Question: I use following REST service (from <URL> to do file uploads from various number of clients to my GlassFish server, using jersey multipart implementation:
'''
import java.io.File;
import java.io.FileOutputStream;
import java.io.IOException;
import java.io.InputStream;
import java.io.OutputStream;
import javax.ws.rs.Consumes;
import javax.ws.rs.POST;
import javax.ws.rs.Path;
import javax.ws.rs.core.MediaType;
import javax.ws.rs.core.Response;
import com.sun.jersey.core.header.FormDataContentDisposition;
import com.sun.jersey.multipart.FormDataParam;
@Path("/fileupload")
public class UploadFileService {
@POST
@Consumes(MediaType.MULTIPART_FORM_DATA)
public Response uploadFile(
@FormDataParam("file") InputStream uploadedInputStream,
@FormDataParam("file") FormDataContentDisposition fileDetail) {
String uploadedFileLocation = "c://uploadedFiles/" + fileDetail.getFileName();
// save it
saveToFile(uploadedInputStream, uploadedFileLocation);
String output = "File uploaded via Jersey based RESTFul Webservice to: " + uploadedFileLocation;
return Response.status(200).entity(output).build();
}
// save uploaded file to new location
private void saveToFile(InputStream uploadedInputStream,
String uploadedFileLocation) {
try {
OutputStream out = null;
int read = 0;
byte[] bytes = new byte[1024];
out = new FileOutputStream(new File(uploadedFileLocation));
while ((read = uploadedInputStream.read(bytes)) != -1) {
out.write(bytes, 0, read);
}
out.flush();
out.close();
} catch (IOException e) {
e.printStackTrace();
}
}
}
'''
This code works fine for me but I noticed following:
1. first the file is uploaded somewhere in the server
2. the method uploadFile(...) is triggered with an InputStream to the uploaded file, so I can make a copy of it in desired location using saveToFile(...)
My questions are:
- -
Attached the InputStream dump:

The strange thing here - .tmp file from screenshot is 0 bytes in size!
The .tmp is deleted after out.close()
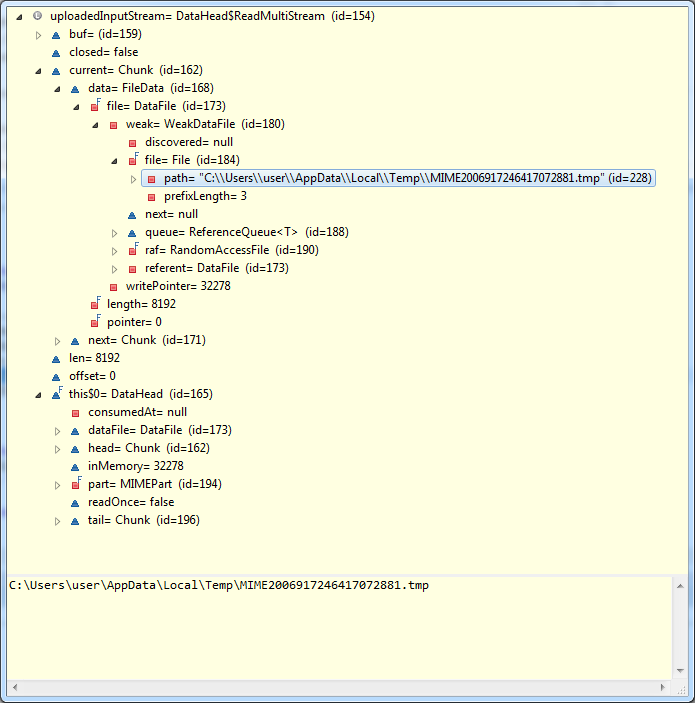
Answer: The uploaded file is probably either kept in memory (meaning it will be freed when the inputstream is clean up by the gc) or it is stored in the system default temp-folder. (Probably the same folder returned by 'System.getProperty("java.io.tmpdir")', which means that it is cleaned up whenever you clean temporary files from your filesystem.
The exact location is dependent upon the framework which handles the restservices for you. In your case it appears to be jersey.
I don't know where jersey saves these files. You could try looking at the provided inputstream to see what type it is and where it's stored.